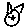
Label: cat